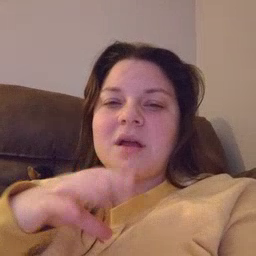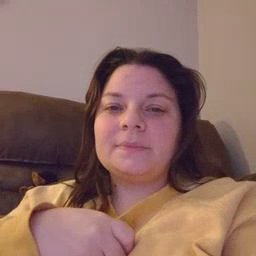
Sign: fine